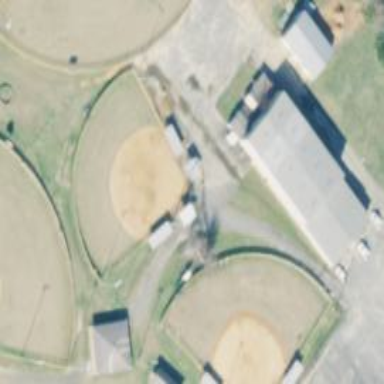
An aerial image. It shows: Softball pitch for leisure sports.